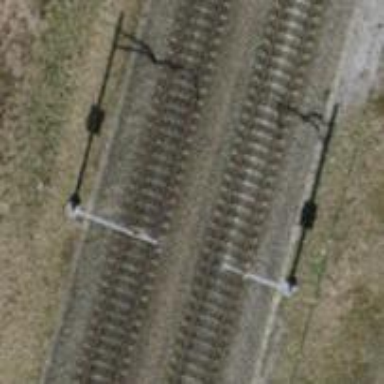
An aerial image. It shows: Railway signal.